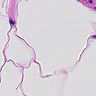
Metastatic tissue present: no